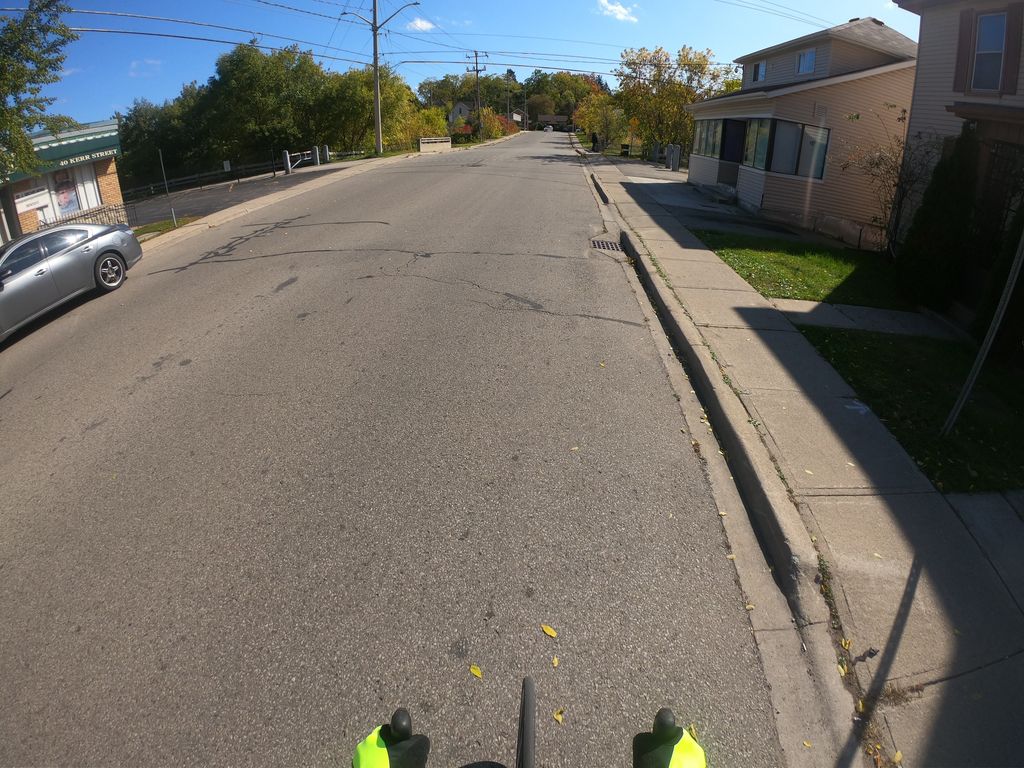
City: kitchener-waterloo